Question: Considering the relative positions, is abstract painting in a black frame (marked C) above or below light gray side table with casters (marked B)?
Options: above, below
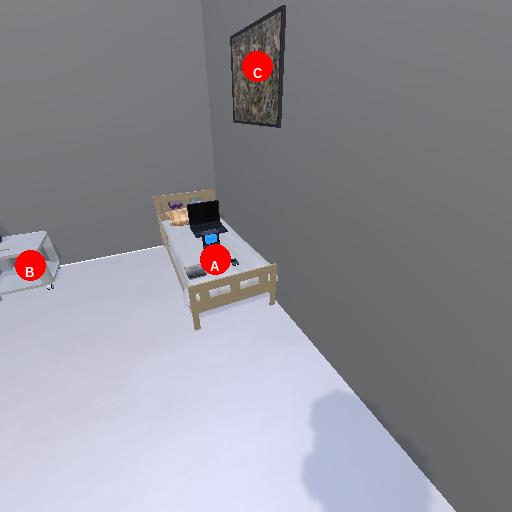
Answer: above